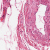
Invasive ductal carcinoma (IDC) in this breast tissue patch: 0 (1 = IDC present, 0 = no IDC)